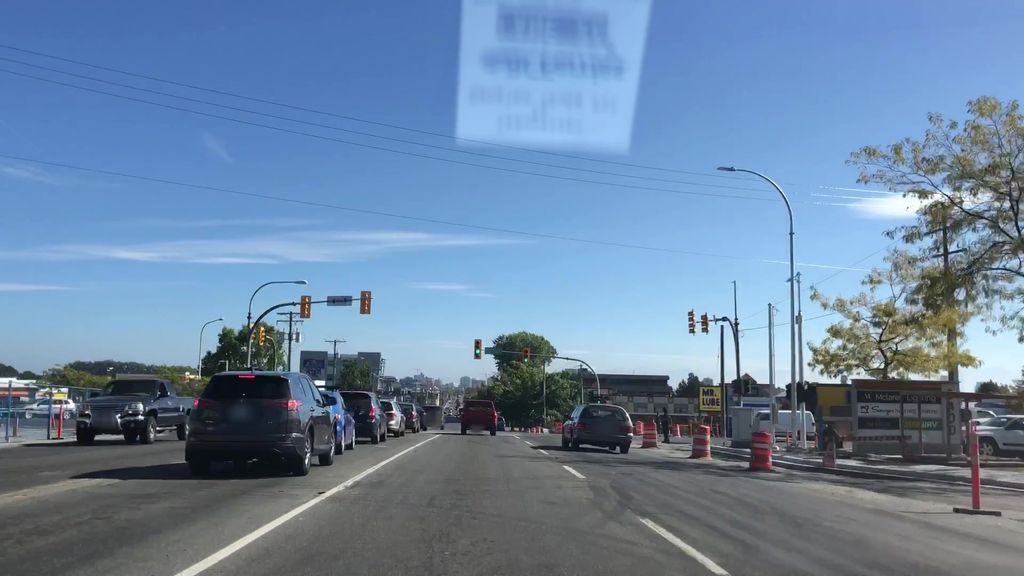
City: victoria